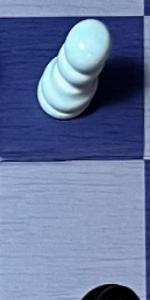
Label: Empty